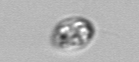
Label: Amoeba